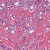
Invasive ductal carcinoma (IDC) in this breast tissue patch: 1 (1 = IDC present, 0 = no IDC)